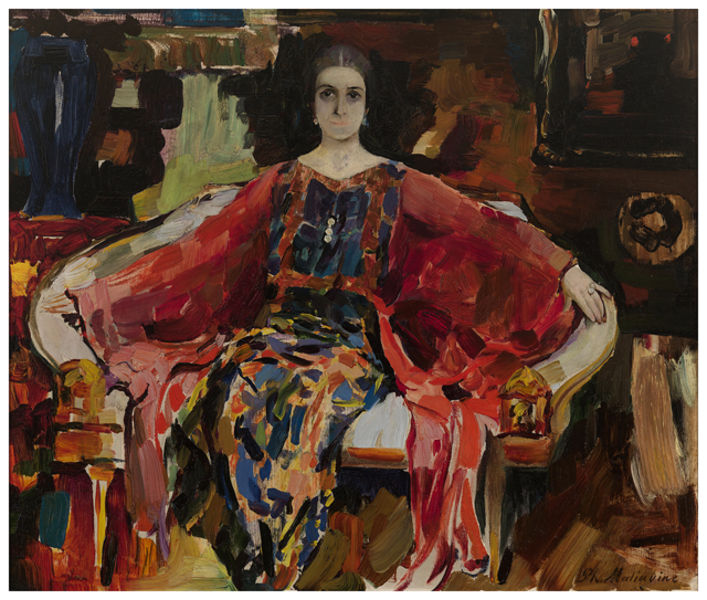
Titel: Portrait of the Ballerina Aleksandra Balashova, Portrait of the Ballerina Aleksandra Balashova
Künstler: Filipp Andreevich Maliavin
Standort: Amherst (Massachusetts, USA)
Institution: Mead Art Museum, Amherst College
Schlagwörter: blue, oil, red, dress, expressionism, female, lady, painting, portrait, robe, woman, brushstroke, color, impressionism, sketch, colors, brush, stare, colour, sofa